Field crop: tomato
Growth stage: 1
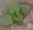
Species: solanum